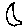
Label: moon